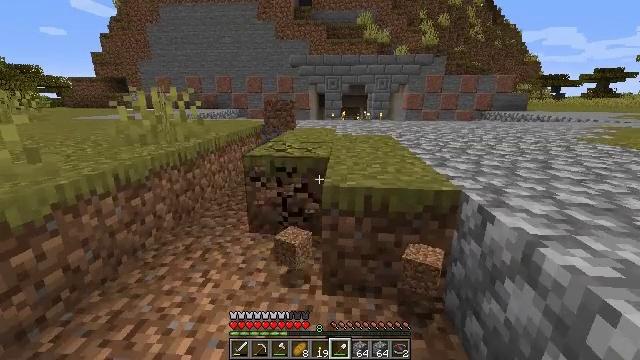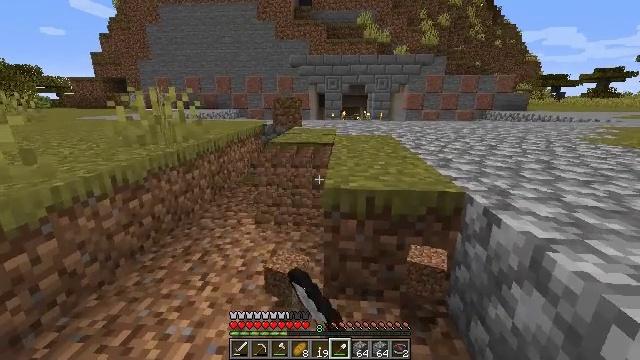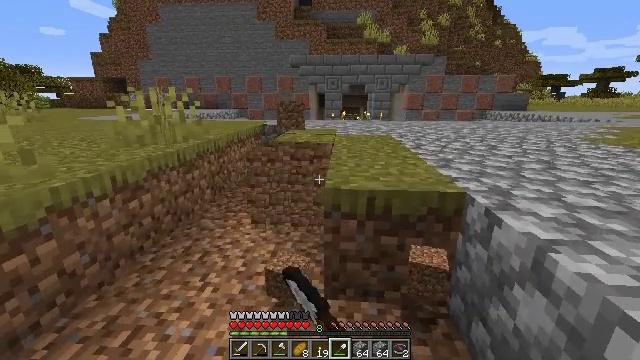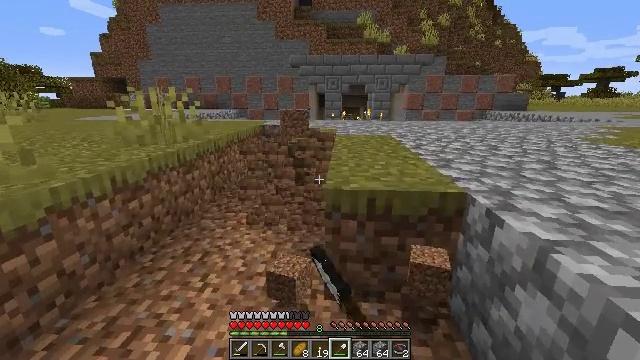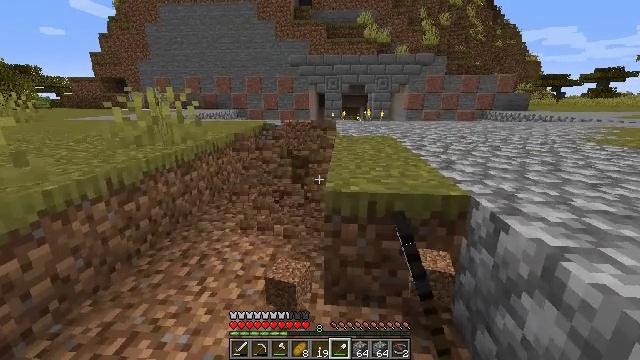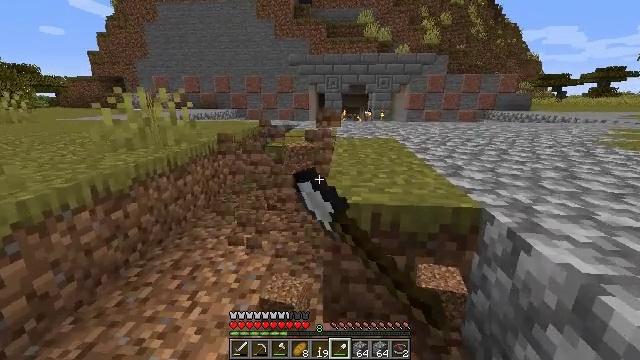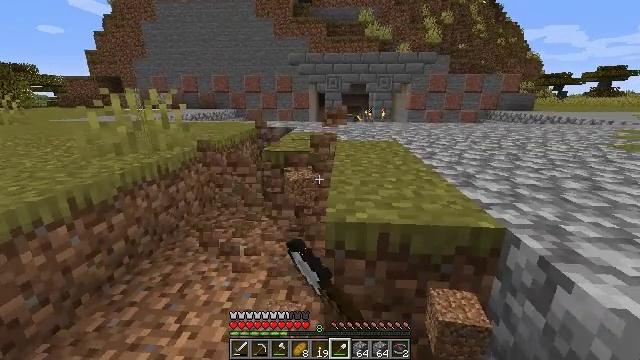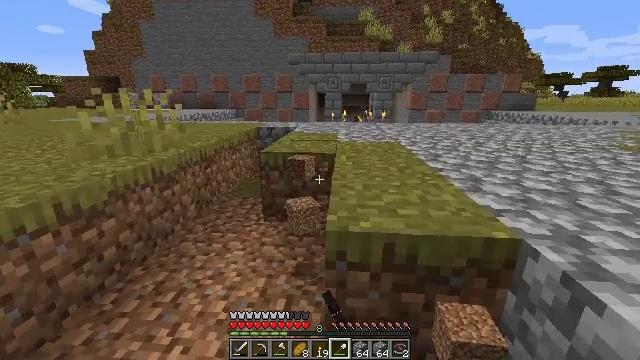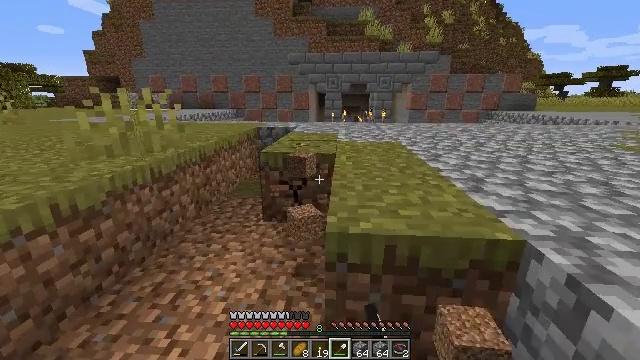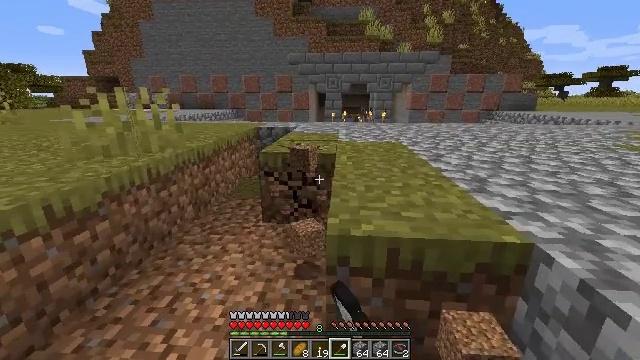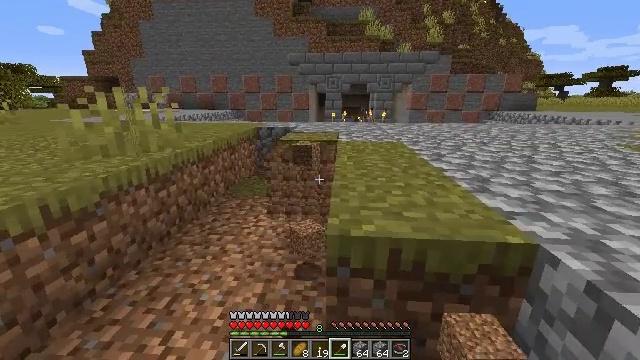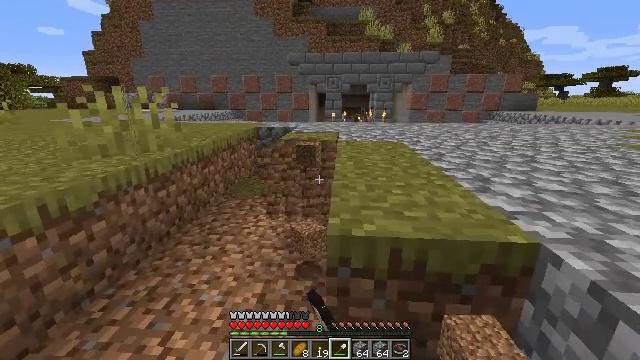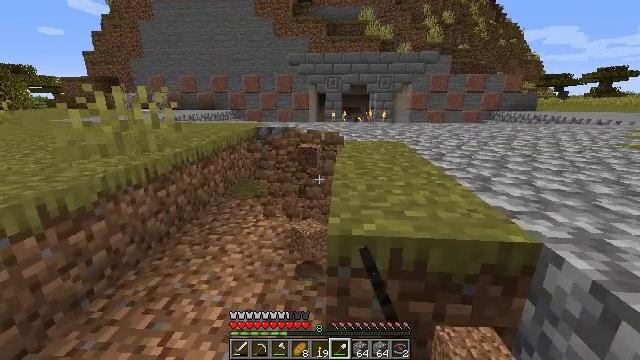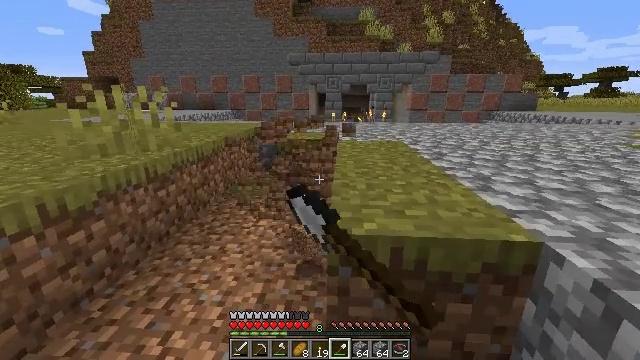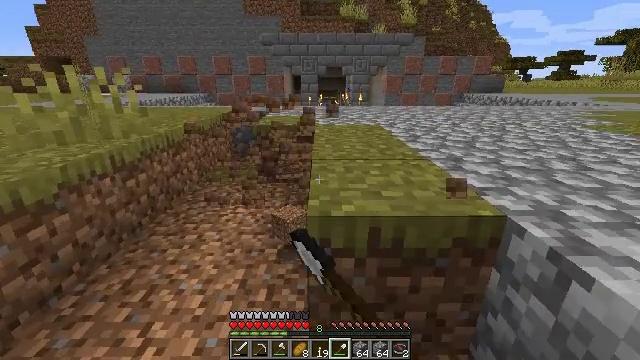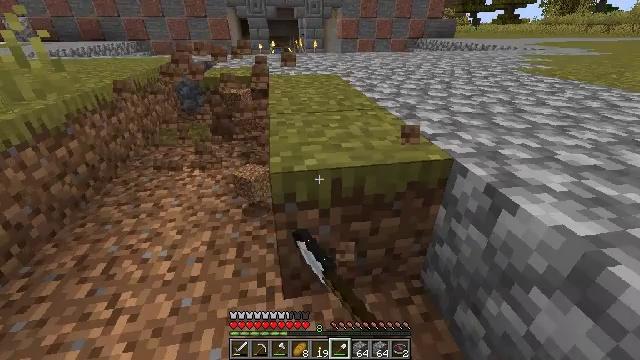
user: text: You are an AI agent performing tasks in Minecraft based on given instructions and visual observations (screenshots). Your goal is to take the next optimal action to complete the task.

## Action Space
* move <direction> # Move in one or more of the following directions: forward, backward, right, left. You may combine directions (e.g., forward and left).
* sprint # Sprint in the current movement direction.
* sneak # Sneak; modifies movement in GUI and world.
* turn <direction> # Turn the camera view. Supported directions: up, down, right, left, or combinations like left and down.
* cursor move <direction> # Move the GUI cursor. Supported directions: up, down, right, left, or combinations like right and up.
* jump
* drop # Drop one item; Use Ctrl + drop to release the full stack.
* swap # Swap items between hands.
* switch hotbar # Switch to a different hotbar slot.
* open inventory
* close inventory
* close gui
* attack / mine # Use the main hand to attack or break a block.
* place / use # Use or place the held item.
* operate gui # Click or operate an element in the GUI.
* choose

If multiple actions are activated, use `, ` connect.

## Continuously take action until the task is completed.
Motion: motion action
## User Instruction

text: Gather grass block for landscaping.
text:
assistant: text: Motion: attack / mine
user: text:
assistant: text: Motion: attack / mine
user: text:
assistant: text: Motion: attack / mine
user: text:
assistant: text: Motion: move forward, attack / mine
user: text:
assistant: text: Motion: move forward, attack / mine
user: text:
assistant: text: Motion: move forward, attack / mine
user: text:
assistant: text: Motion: attack / mine
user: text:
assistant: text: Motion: attack / mine
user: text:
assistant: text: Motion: attack / mine
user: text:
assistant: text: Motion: attack / mine
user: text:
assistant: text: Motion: attack / mine
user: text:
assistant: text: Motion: attack / mine
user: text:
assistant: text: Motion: attack / mine
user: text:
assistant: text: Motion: turn right and down, attack / mine
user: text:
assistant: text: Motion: turn right and down, attack / mine
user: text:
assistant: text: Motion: turn down, attack / mine
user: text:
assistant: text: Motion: attack / mine
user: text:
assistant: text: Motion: turn left, attack / mine
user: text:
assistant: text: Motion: attack / mine
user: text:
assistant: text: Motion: attack / mine
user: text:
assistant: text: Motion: move forward, attack / mine
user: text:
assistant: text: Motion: move forward, attack / mine
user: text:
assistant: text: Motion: move forward, attack / mine
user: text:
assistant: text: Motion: move forward, attack / mine
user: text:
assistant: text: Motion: move forward, attack / mine
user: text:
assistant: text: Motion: move forward, attack / mine
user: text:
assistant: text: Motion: turn up, attack / mine
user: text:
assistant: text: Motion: attack / mine
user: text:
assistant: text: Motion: attack / mine
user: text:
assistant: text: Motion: attack / mine